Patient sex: M
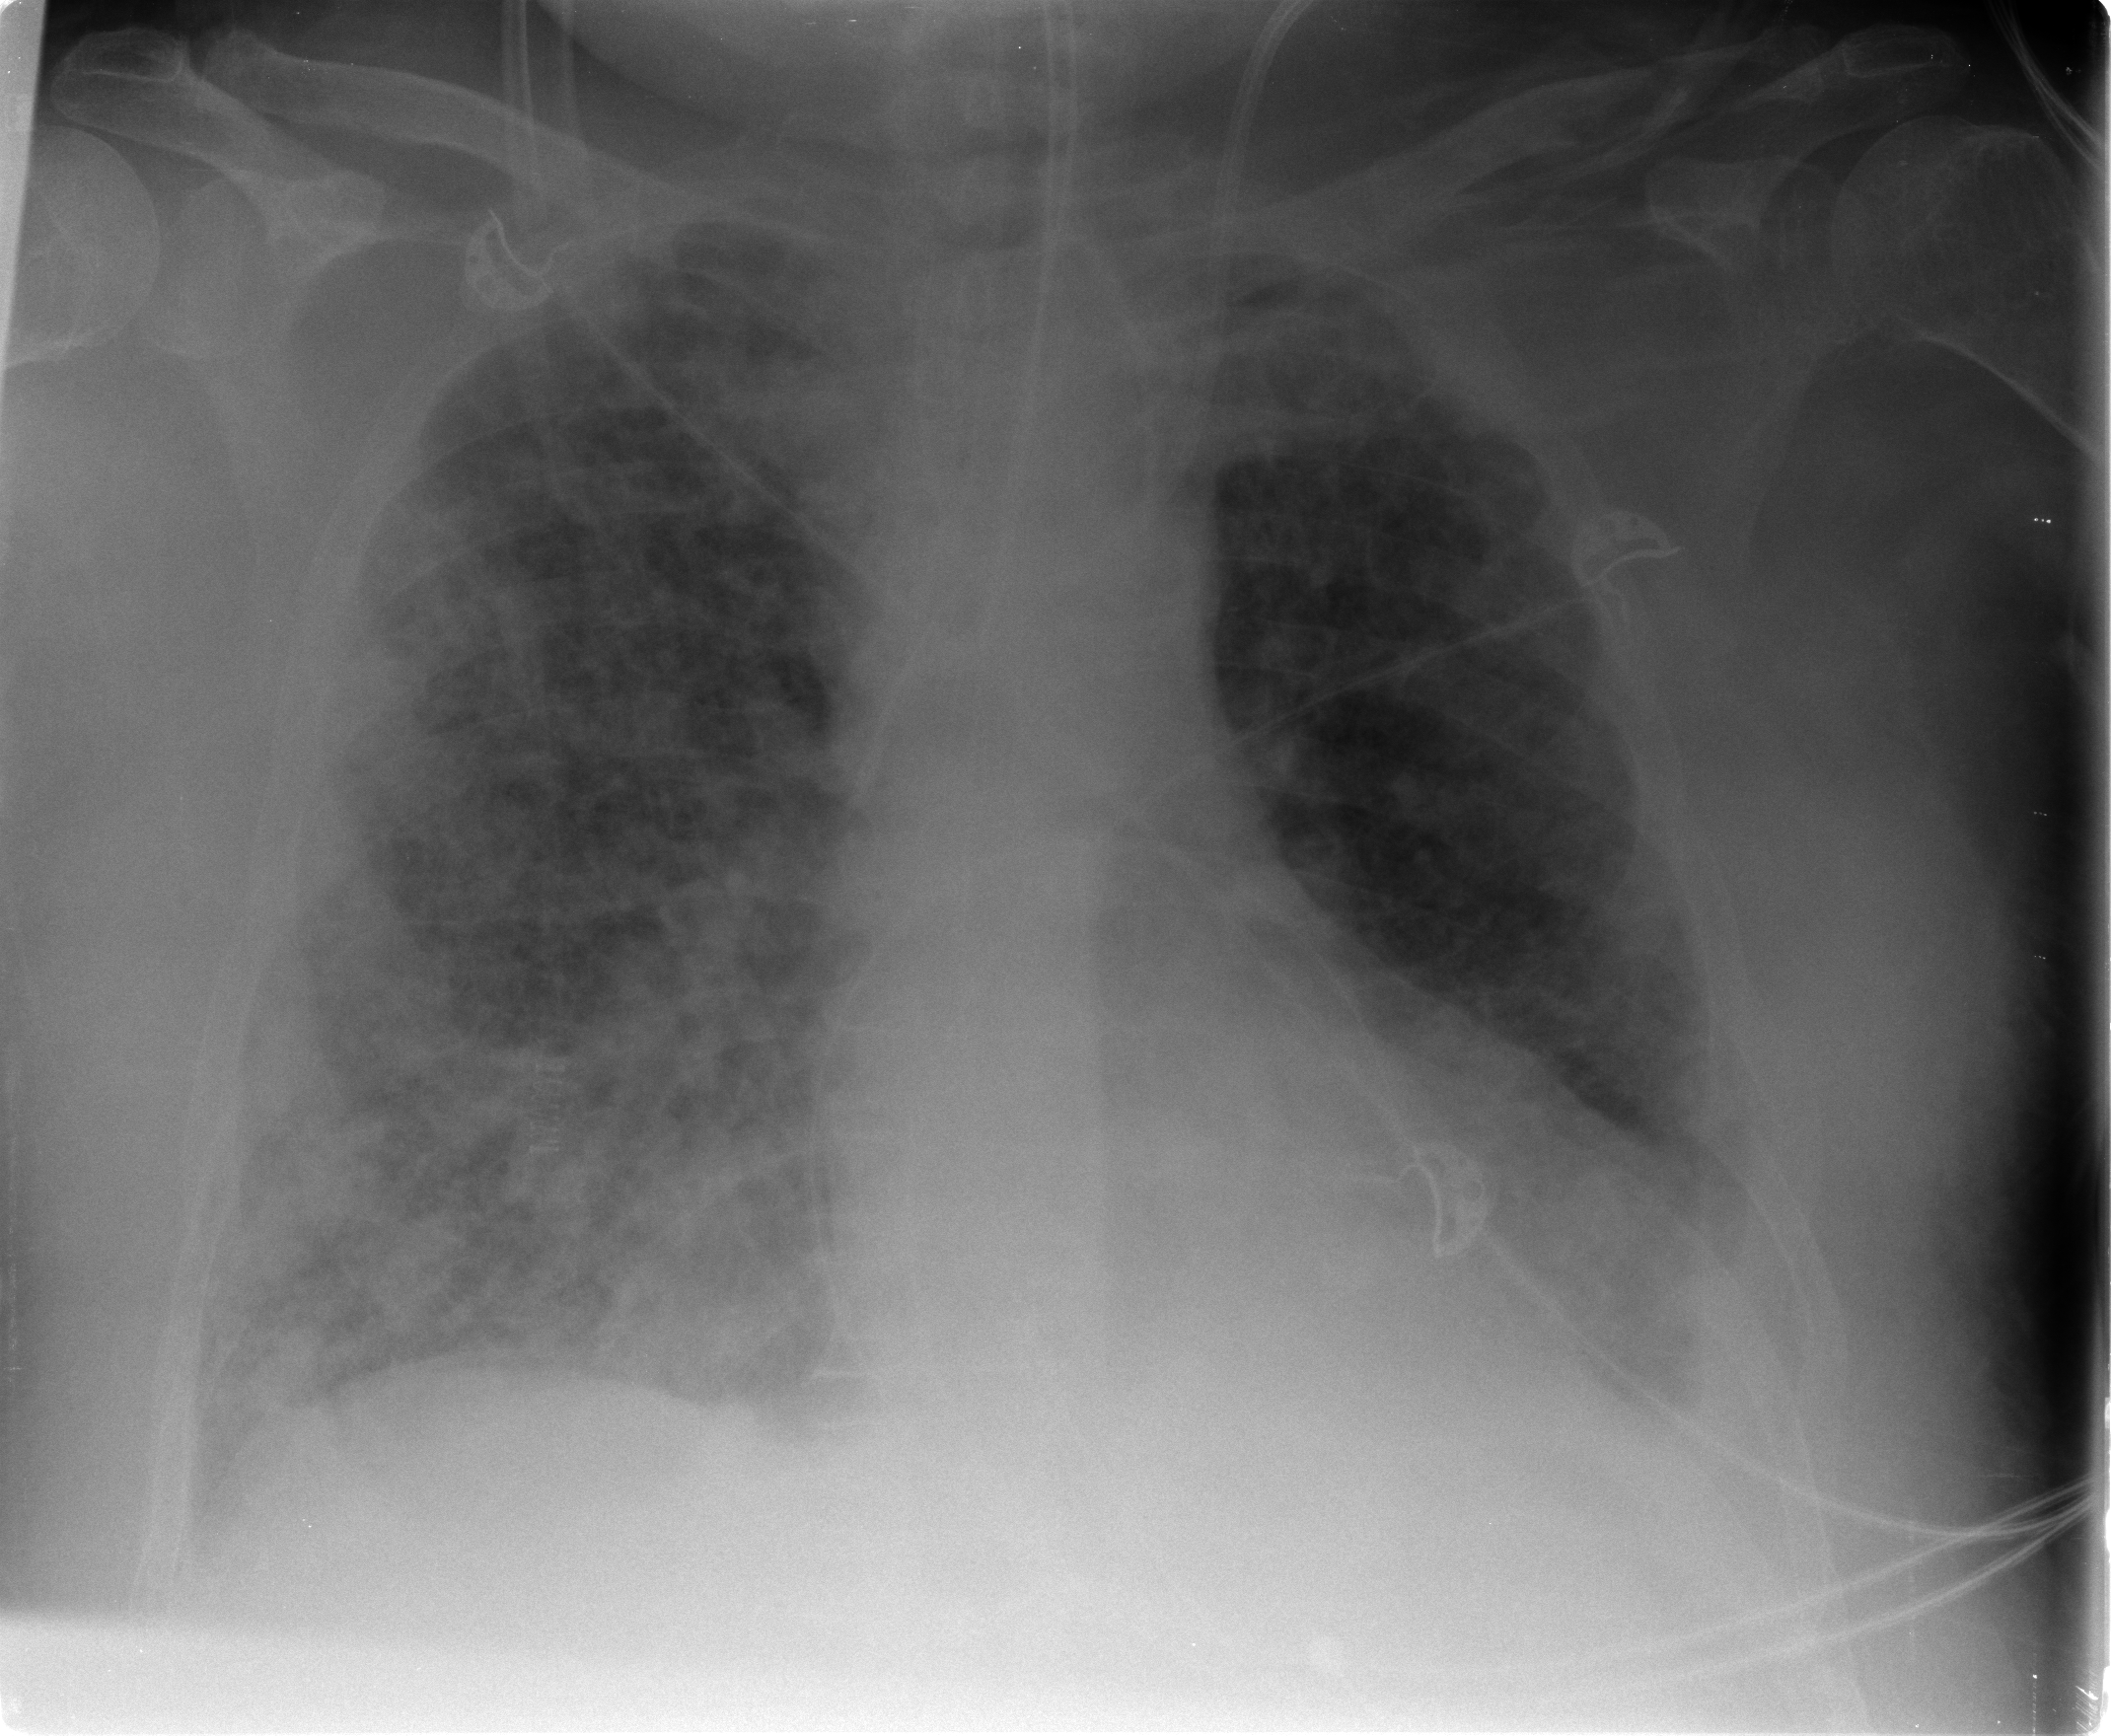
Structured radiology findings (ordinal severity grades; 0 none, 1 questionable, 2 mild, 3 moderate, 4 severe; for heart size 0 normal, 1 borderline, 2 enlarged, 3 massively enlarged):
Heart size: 2
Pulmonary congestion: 3
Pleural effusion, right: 2
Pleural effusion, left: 2
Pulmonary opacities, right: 4
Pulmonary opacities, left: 3
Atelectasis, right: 3
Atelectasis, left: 3